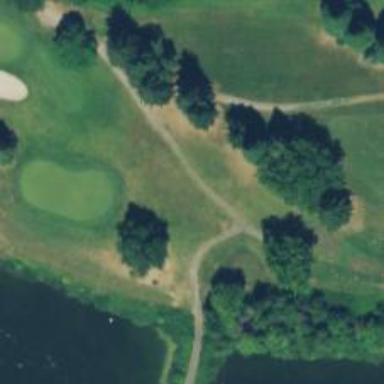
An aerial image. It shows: Service road used as golf cart path.